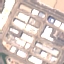
Land use / land cover class: Industrial